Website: walmart
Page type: address-validator
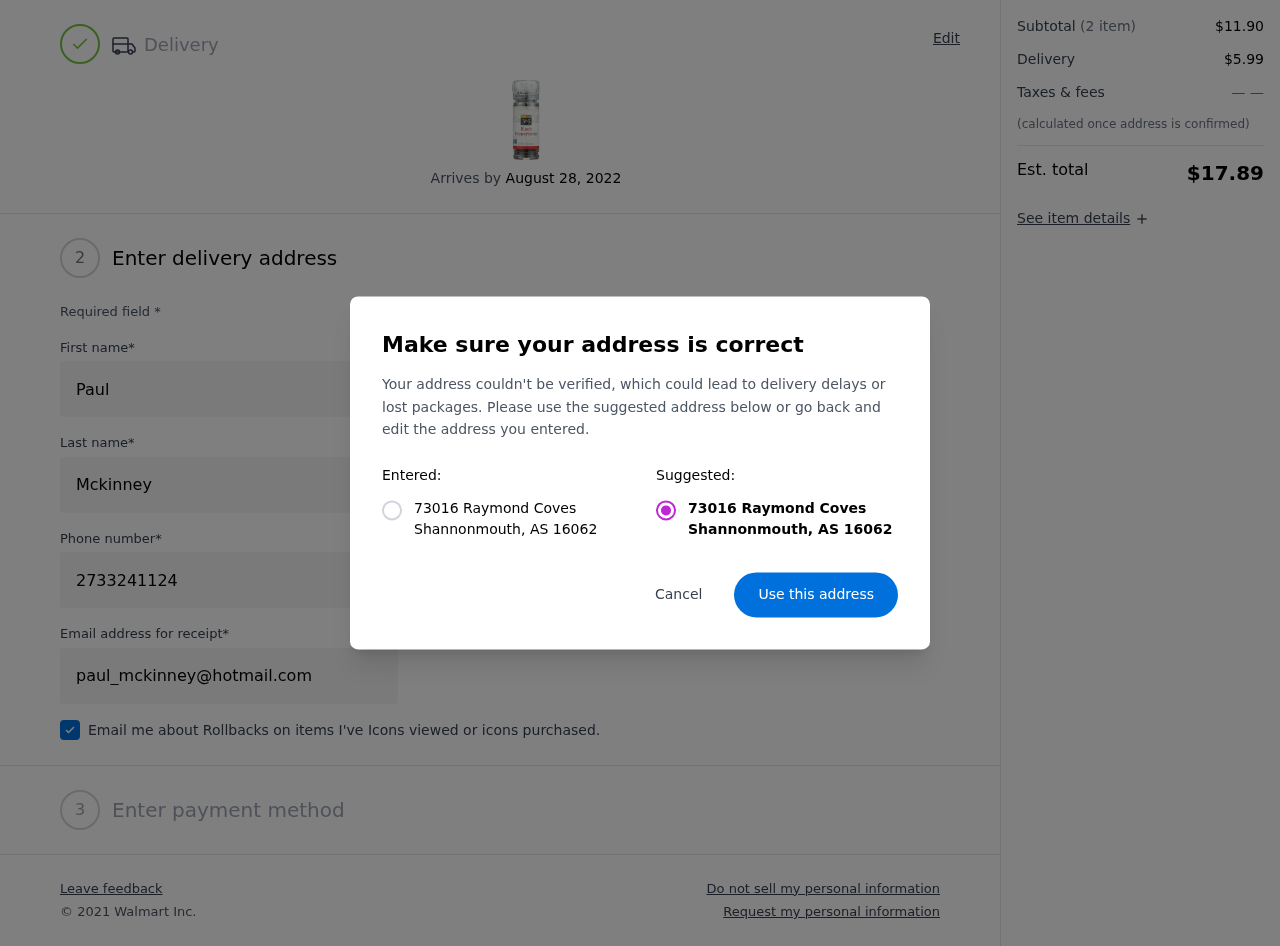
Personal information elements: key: PII_CITY
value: Shannonmouth
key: PII_POSTCODE
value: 16062
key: PII_STATE_ABBR
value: AS
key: PII_STREET
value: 73016 Raymond Coves
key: PII_FIRSTNAME
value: Paul
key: PII_LASTNAME
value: Mckinney
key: PII_STREET2
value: Suite 931
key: PII_PHONE
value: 2733241124
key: PII_EMAIL
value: paul_mckinney@hotmail.com
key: PII_STATE
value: AS
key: PII_POSTCODE_FULL
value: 16062
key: PII_POSTCODE_NUMERIC
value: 16062
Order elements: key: ORDER_DELIVERY_DATE
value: August 28, 2022
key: ORDER_SUBTOTAL
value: $11.90
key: ORDER_SHIPPING_COST
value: $5.99
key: ORDER_TOTAL
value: $17.89